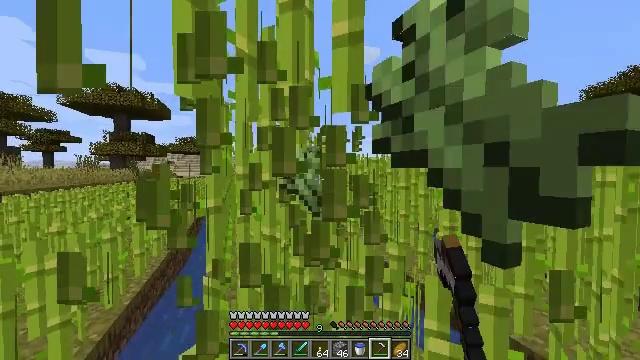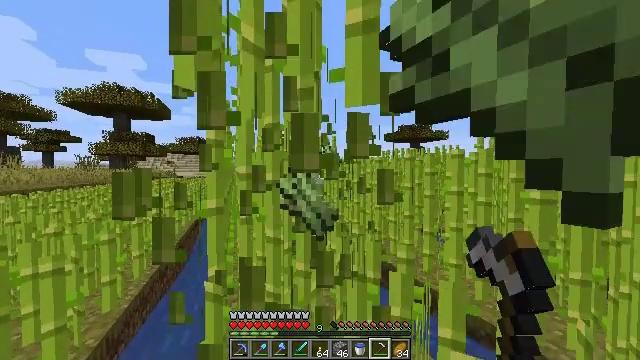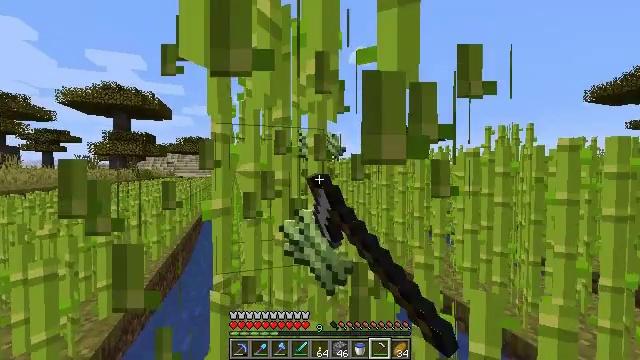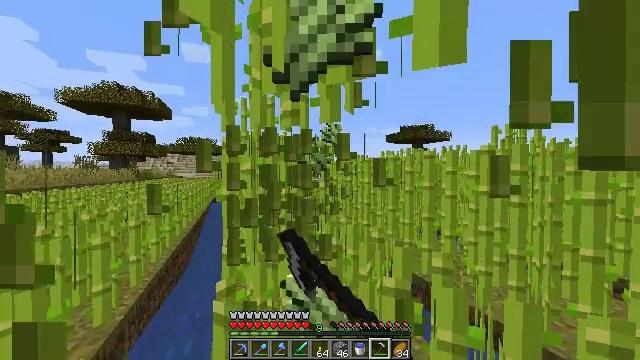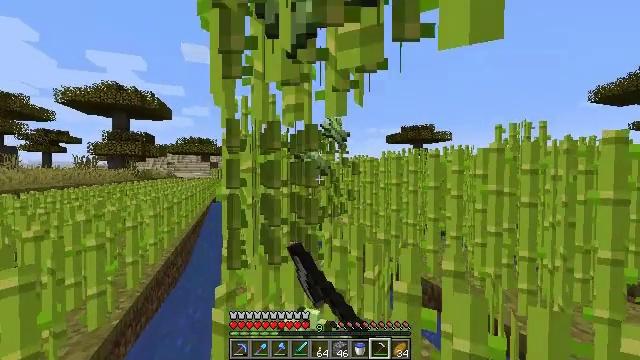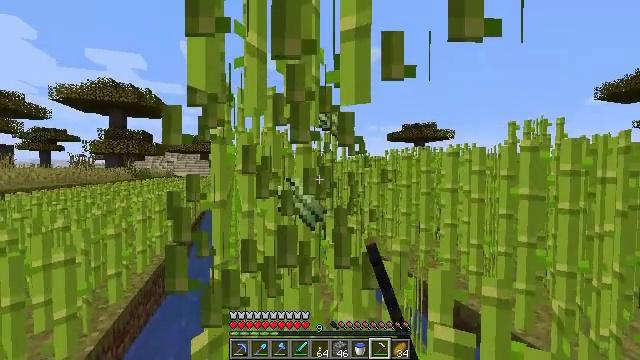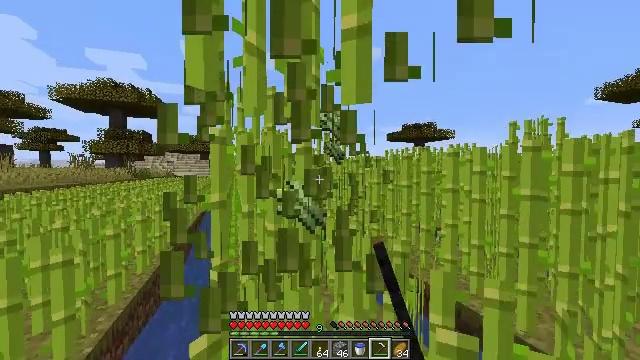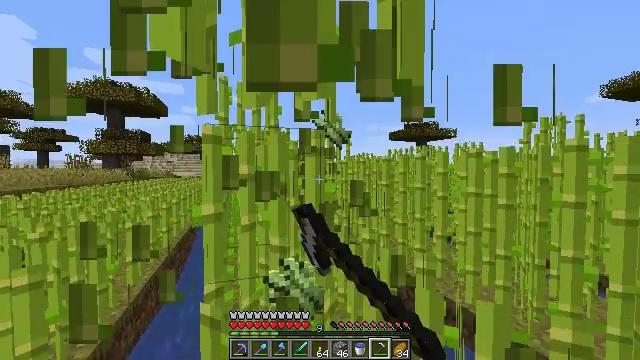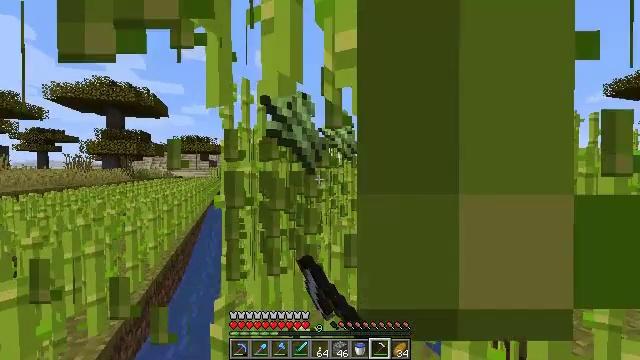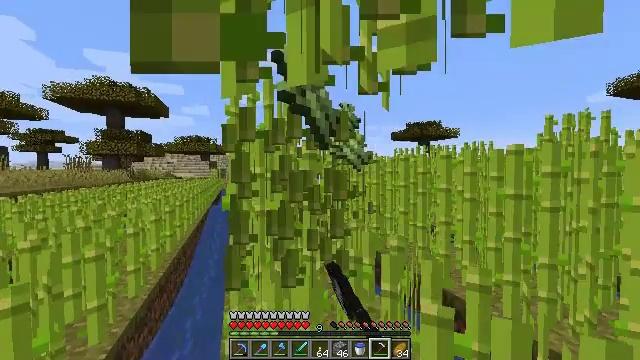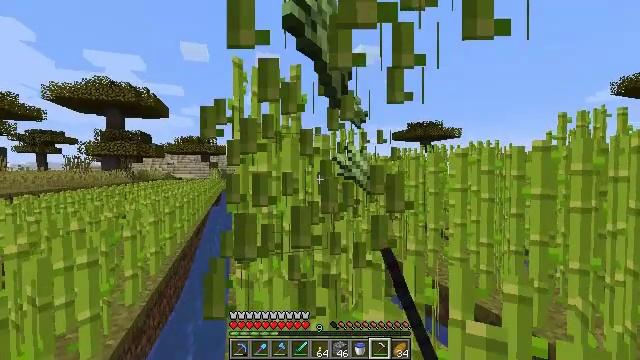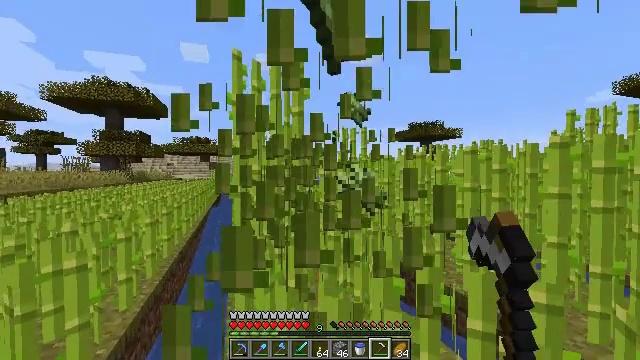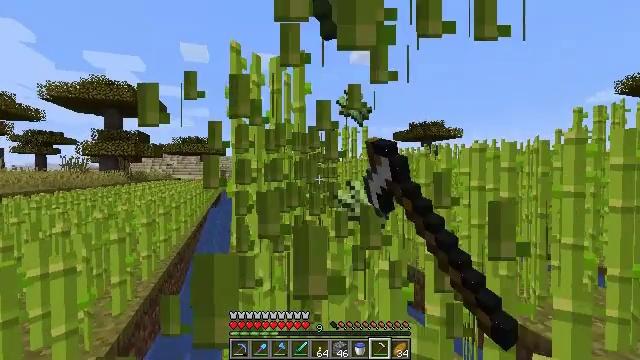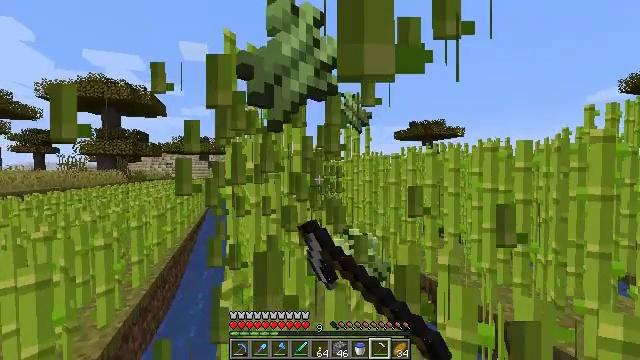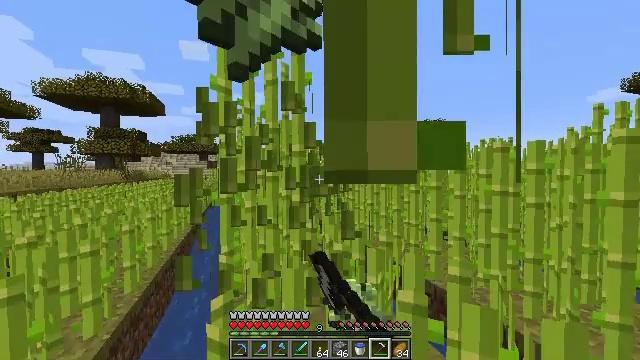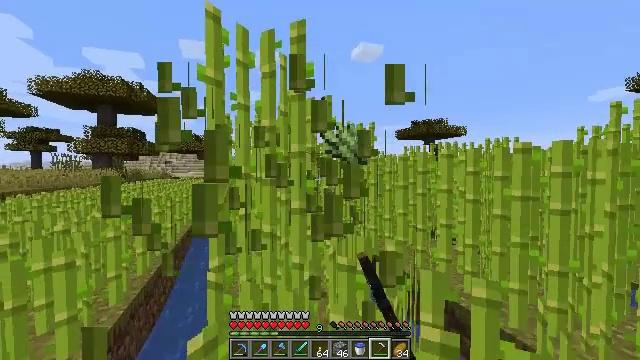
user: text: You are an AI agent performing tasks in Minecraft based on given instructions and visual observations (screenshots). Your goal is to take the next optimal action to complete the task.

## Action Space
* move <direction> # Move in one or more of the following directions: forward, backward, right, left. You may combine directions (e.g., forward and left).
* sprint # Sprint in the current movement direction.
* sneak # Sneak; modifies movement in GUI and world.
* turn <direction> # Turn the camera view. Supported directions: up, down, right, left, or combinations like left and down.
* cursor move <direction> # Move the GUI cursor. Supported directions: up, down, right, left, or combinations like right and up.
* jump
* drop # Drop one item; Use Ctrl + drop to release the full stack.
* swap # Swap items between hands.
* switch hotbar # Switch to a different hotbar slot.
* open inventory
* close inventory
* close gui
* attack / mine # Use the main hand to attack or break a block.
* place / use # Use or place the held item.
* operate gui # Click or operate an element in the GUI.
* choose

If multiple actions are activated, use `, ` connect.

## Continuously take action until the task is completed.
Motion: motion action
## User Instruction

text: Harvest sugar cane from the plant.
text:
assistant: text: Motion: move forward and move left, attack / mine
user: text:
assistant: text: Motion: move forward and move left, attack / mine
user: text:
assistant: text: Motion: move forward, attack / mine
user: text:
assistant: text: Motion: move forward, attack / mine
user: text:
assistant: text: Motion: move forward, attack / mine
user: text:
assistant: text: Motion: move forward, attack / mine
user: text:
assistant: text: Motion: move forward and move left, attack / mine
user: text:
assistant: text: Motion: move forward and move left, attack / mine
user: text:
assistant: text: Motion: move forward and move left, attack / mine
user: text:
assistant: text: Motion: move forward, attack / mine
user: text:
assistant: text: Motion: move forward, attack / mine
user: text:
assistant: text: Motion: move forward, attack / mine
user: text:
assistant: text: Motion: move forward, attack / mine
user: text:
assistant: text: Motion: move forward, attack / mine
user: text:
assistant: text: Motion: move forward and move left, attack / mine
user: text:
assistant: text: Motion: move forward and move left, attack / mine
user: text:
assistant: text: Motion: move forward, attack / mine
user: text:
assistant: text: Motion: move forward, attack / mine
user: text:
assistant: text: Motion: move forward, attack / mine
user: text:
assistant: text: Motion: move forward, attack / mine
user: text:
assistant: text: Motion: move forward and move left, attack / mine
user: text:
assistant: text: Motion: move forward and move left, attack / mine
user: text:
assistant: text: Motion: move forward and move left, attack / mine
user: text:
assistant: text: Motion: move forward, attack / mine
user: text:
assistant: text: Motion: move forward, attack / mine
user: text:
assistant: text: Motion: move forward, attack / mine
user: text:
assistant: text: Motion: move forward, attack / mine
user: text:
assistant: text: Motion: move forward, attack / mine
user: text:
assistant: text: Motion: move forward and move left, attack / mine
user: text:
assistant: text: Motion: move forward and move left, attack / mine